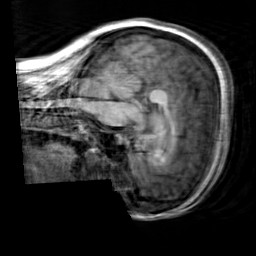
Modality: T1w
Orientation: sagittal
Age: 20
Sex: female
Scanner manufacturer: siemens
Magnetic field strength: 3 T
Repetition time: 2.3 s
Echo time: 0.00303 s